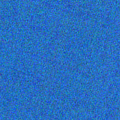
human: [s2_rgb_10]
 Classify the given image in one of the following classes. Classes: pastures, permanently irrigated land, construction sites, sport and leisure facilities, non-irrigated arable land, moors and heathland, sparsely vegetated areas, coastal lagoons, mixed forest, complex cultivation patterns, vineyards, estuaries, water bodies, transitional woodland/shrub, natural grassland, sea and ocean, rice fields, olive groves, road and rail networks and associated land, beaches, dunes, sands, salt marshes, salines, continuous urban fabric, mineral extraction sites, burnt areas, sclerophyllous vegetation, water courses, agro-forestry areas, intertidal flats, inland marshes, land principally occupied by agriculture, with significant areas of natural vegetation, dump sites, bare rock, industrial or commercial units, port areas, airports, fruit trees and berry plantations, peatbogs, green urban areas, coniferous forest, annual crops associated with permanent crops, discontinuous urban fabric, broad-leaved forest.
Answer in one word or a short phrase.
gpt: sea and ocean